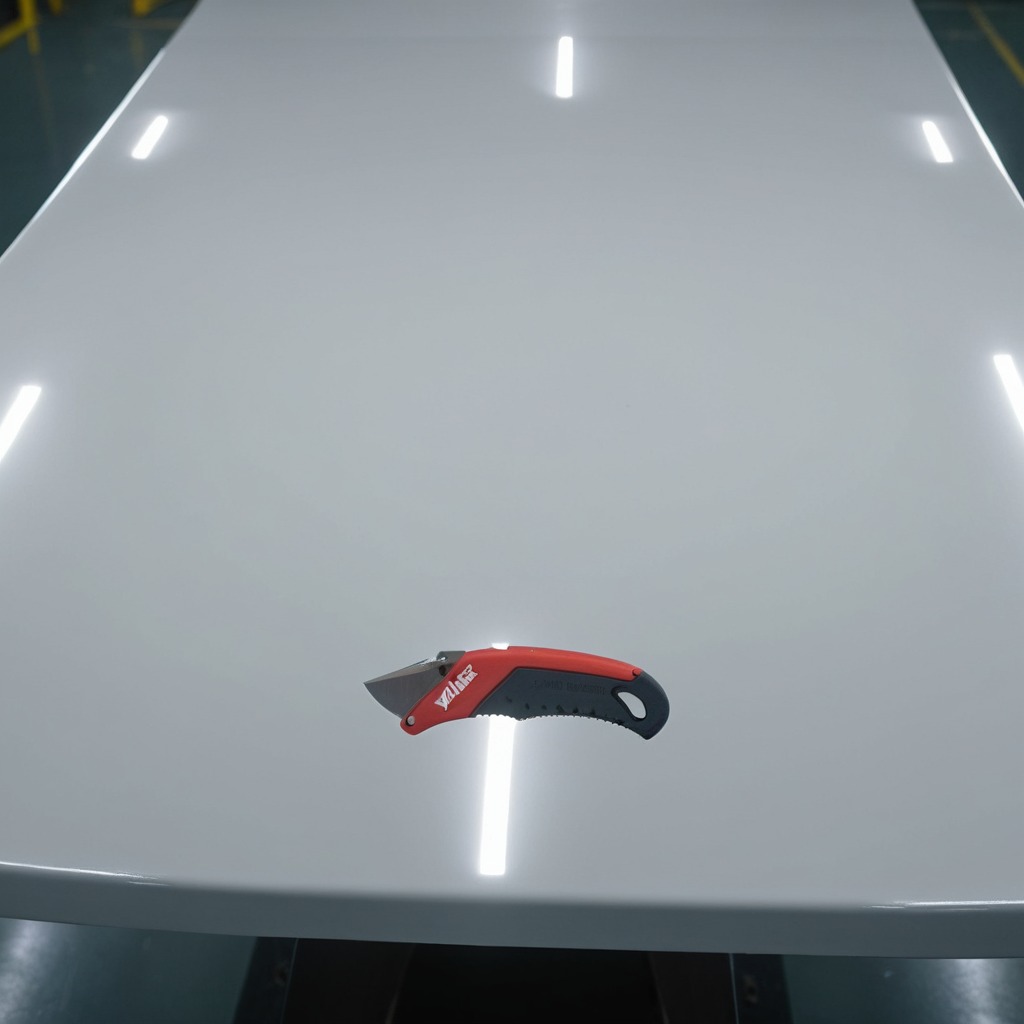
A utility knife is lying on the table in a ship maintenance bay.